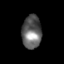
Tissue: skin
Cell type: Epithelial cells
Senescence score: 0.2713
Nuclear area (px): 630
Mean DAPI intensity: 101.095